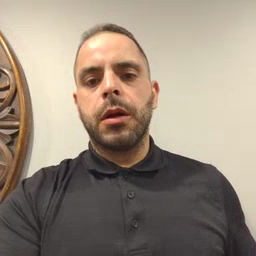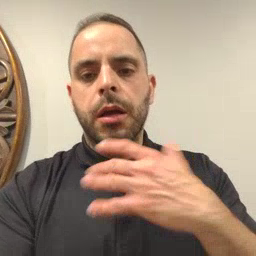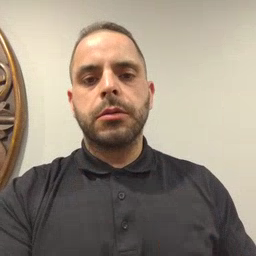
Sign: hot